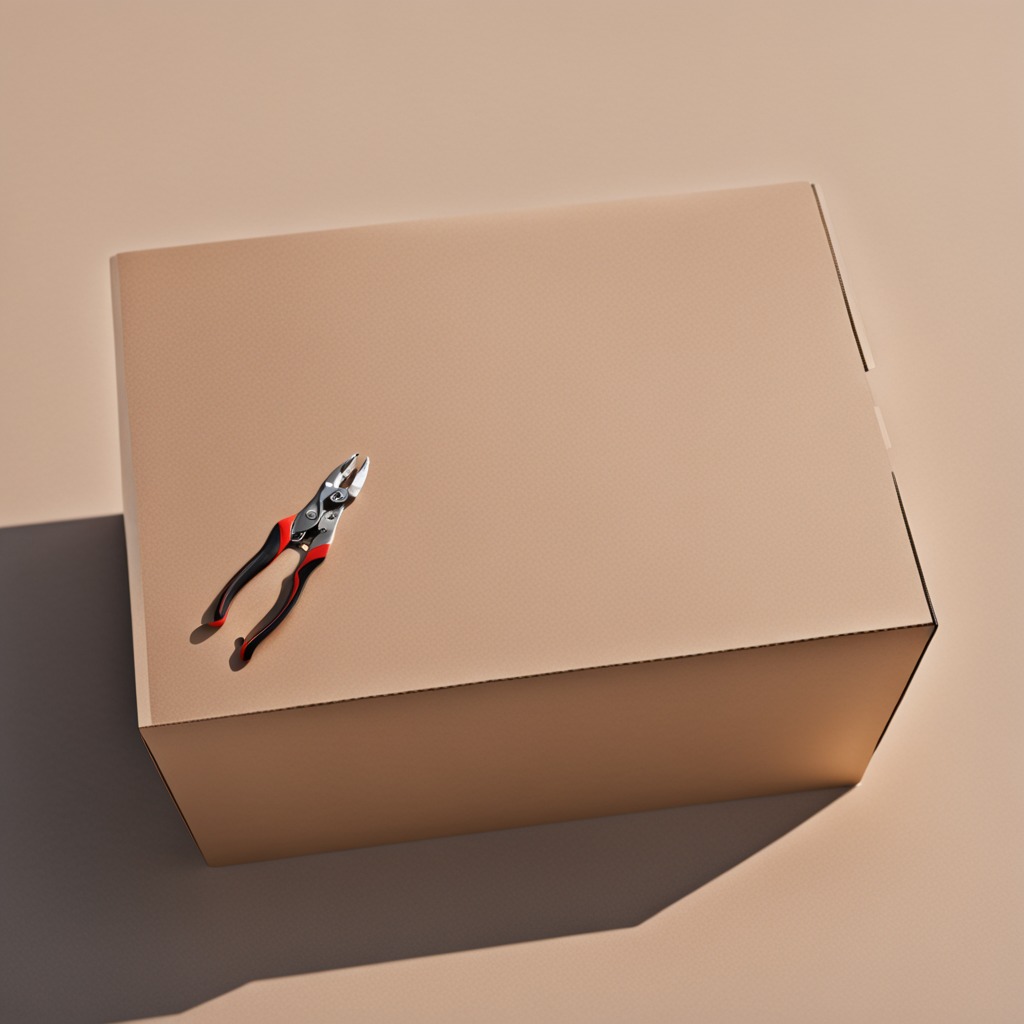
A plier is lying on the cardboard box surface in an outdoor workshop during daytime bright natural light soft shadows slightly creased but